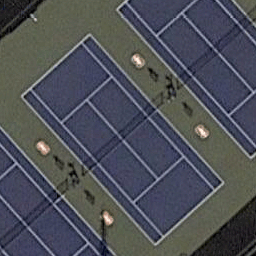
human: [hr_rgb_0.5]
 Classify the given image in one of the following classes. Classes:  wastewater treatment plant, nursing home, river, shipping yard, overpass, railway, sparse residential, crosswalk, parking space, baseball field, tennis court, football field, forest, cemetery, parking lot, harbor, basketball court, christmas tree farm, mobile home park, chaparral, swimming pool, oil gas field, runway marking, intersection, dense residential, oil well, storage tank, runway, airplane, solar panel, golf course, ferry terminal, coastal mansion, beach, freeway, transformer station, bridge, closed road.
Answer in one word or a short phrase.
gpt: tennis court